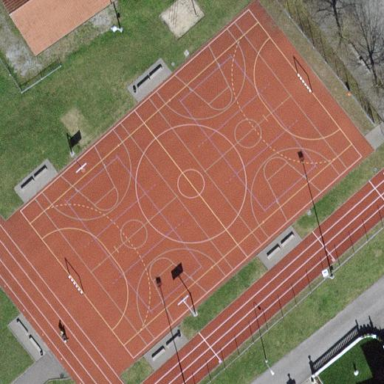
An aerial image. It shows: Multi-sport pitch for leisure and various sports activities.